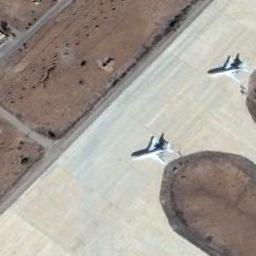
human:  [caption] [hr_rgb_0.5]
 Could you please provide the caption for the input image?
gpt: There are two planes of the same size on a clearing, With a runway next to the plane .

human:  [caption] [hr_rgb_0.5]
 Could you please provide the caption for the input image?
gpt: Two planes parked on white ground .

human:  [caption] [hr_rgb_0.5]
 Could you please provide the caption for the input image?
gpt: Two planes are parked on the open space next to the bare land .

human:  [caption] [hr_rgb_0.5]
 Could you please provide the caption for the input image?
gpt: Two planes parked diagonally on the open area and a clearing beside .

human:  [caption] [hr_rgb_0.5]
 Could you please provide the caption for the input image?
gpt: Two planes are in the clearing next to the grass .